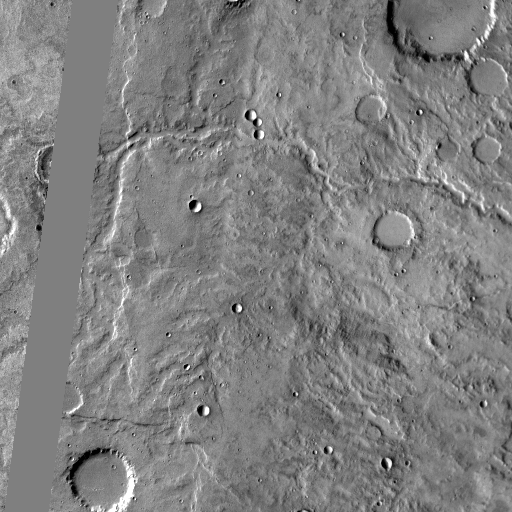
Crater classes present: Background, Other, Layered, Buried